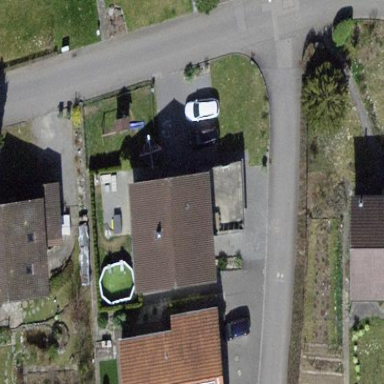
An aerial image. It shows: Simple and straightforward house.